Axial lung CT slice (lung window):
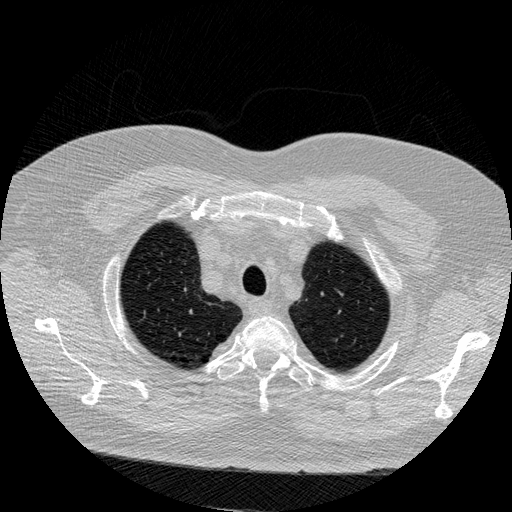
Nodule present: no